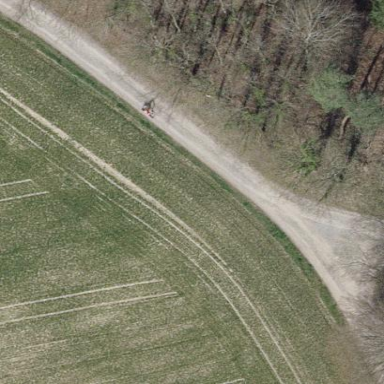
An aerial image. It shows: Compacted track area.